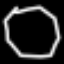
Label: octagon